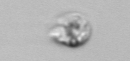
Label: Amoeba